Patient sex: M
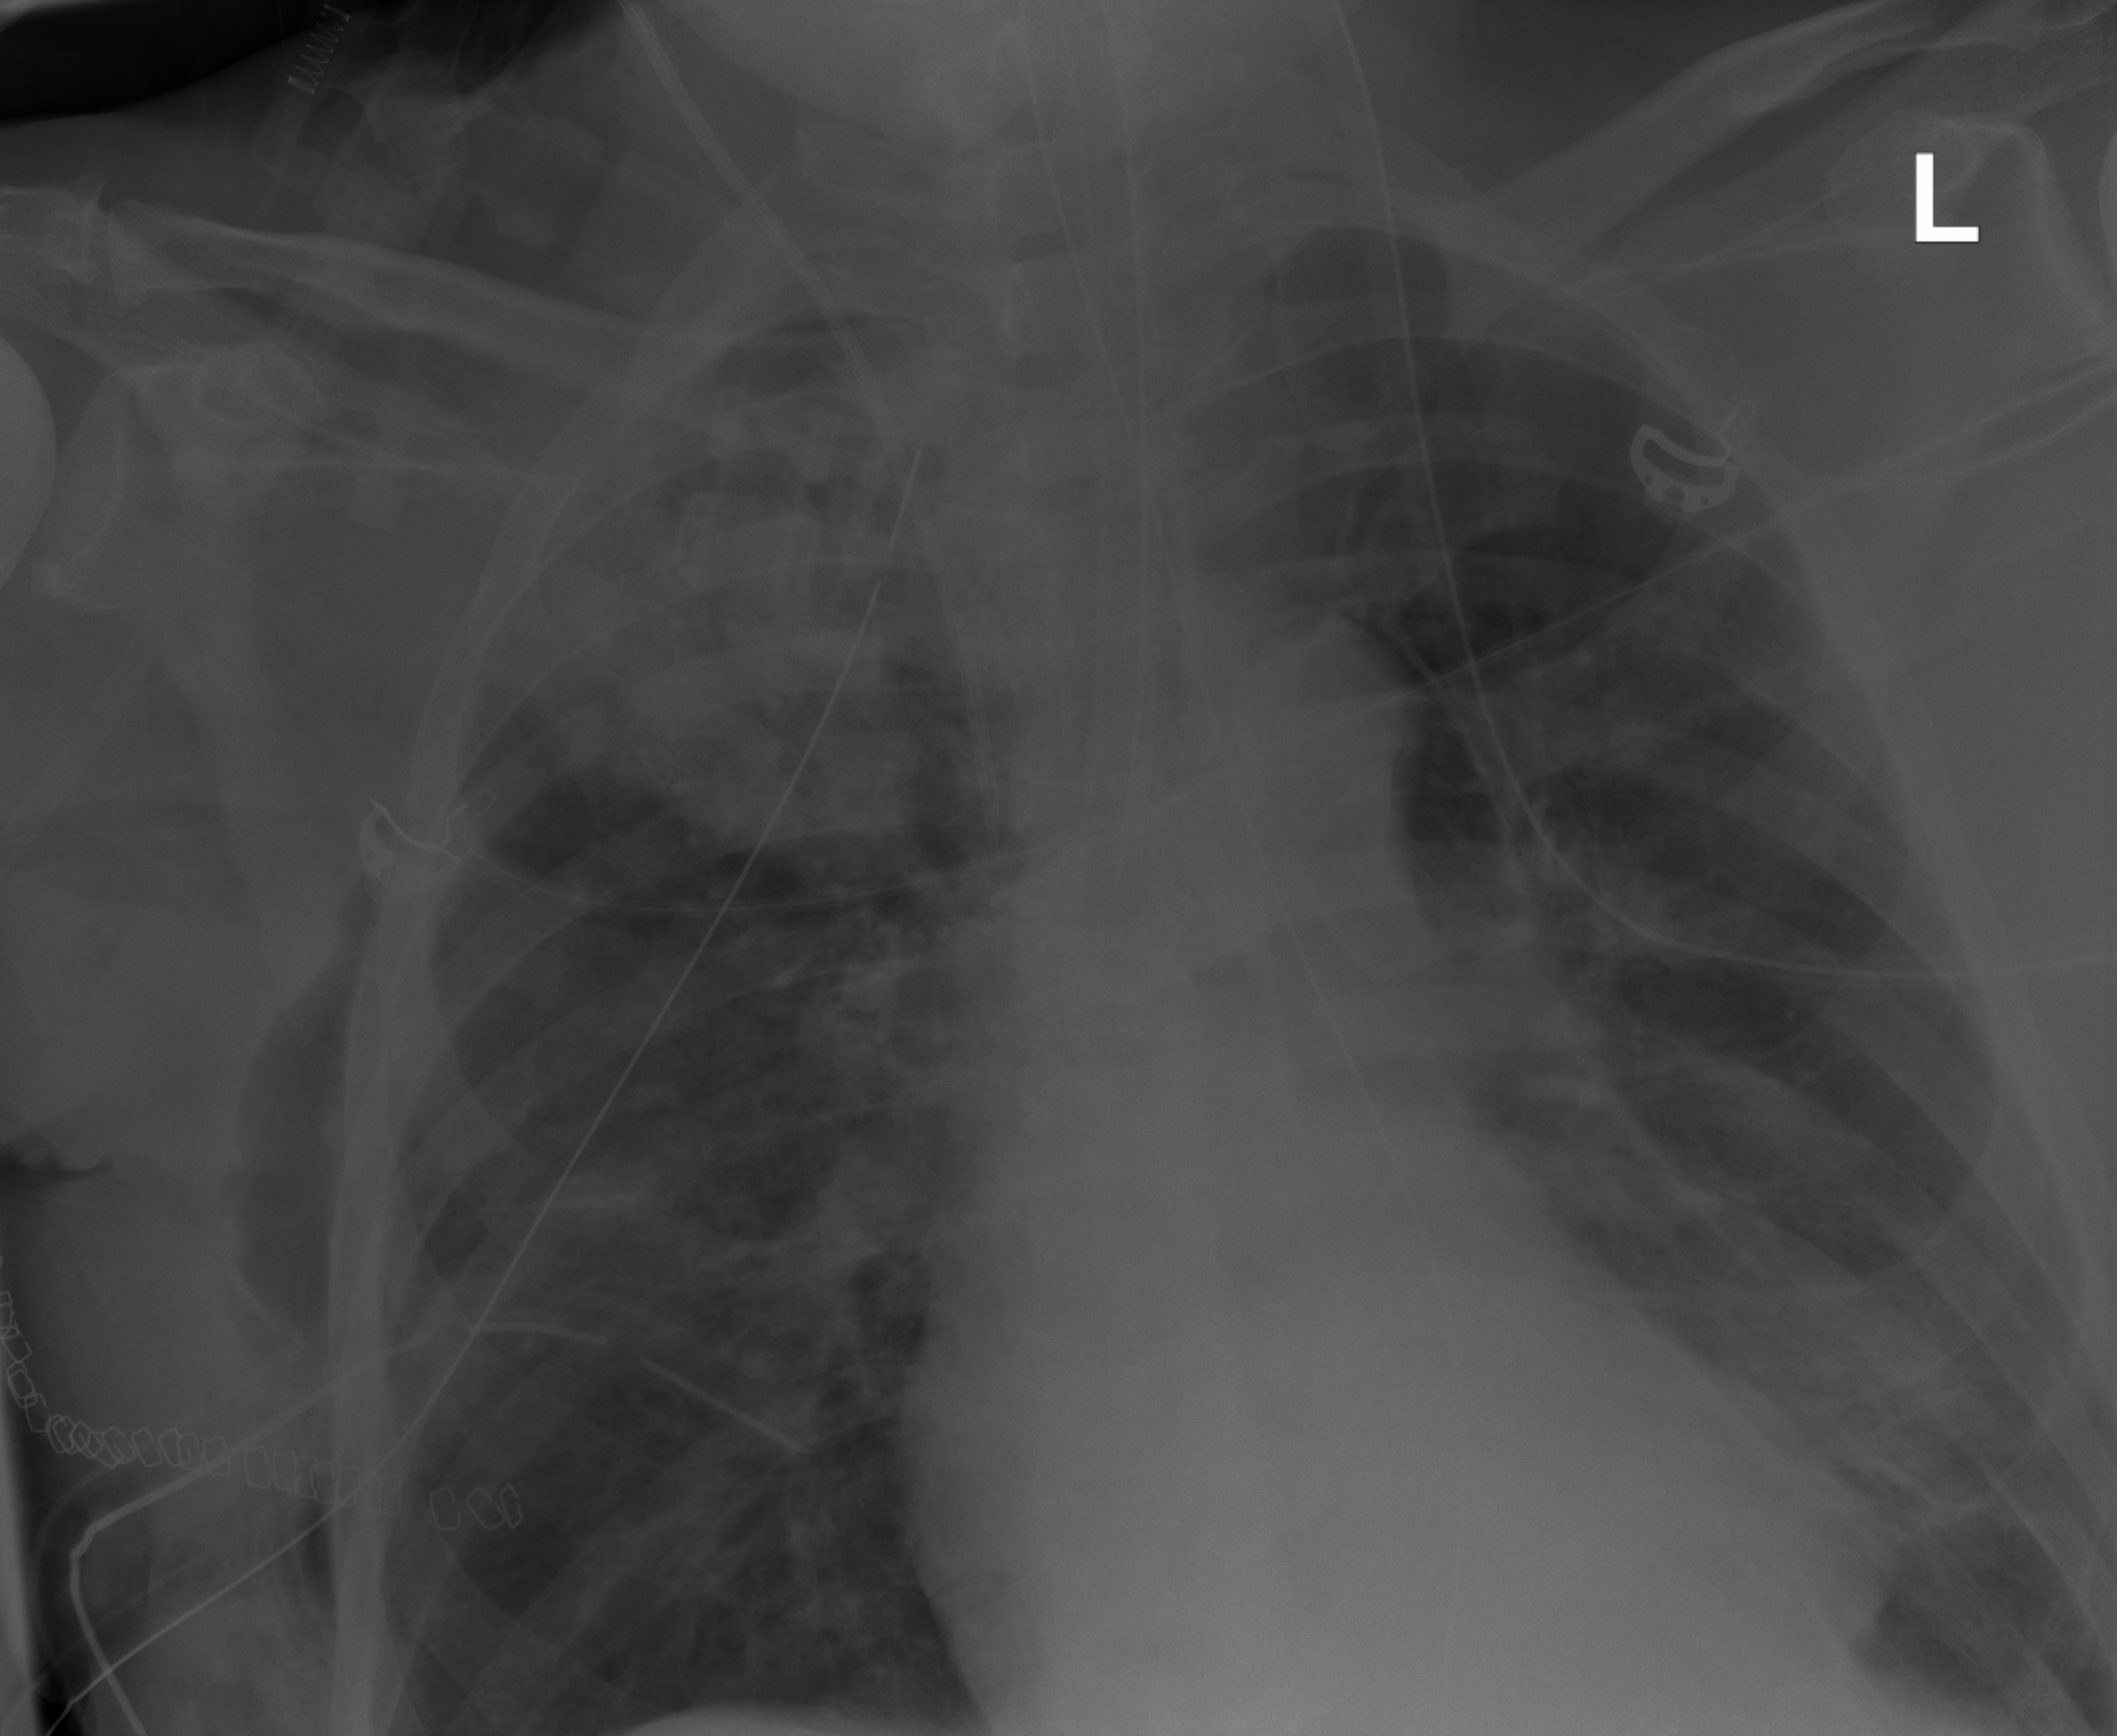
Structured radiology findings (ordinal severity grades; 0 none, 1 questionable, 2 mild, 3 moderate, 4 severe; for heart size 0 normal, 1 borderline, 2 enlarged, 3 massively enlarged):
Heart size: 2
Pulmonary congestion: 0
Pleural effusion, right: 0
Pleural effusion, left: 0
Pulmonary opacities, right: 3
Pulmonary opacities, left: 0
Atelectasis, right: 3
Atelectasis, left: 0